Question: I have a rather large tree like structure / dendrogram like / web (think pedigree) and I want to create a list of singularly connected leafs / nodes.
In genealogy something similar I believe is called a "Spitzenahnen" (German) / but it I believe is specific to 'no known parents', not necessarily no descendants. So basically dead ends in the structure, not just top or bottom is what I am looking to find.
I saw the <URL> in R but not sure how to apply it to get the specific results I am looking to obtain.
I have thousands of nodes with multiple starting and end points. I want to create a list of nodes/leafs where there is only one connected node that attaches it to the tree. So if there are two or more connections to the node (some have up to two dozen at most), I do not want to see it in my list.
Using a marked up graphic from "<URL>" by Jing Hua Zhao I only want to see the highlighted nodes, but some of the applicable nodes may be buried deep within the web and not necessarily on the 'edge'.

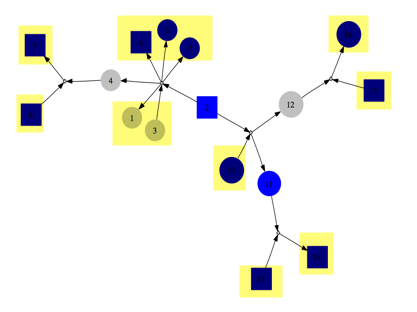
Answer: It looks like you're using this data:
'''
pre <- read.table(text="pid id father mother sex affected
10081 1 2 3 2 1
10081 2 0 0 1 2
10081 3 0 0 2 1
10081 4 2 3 2 1
10081 5 2 3 2 2
10081 6 2 3 1 2
10081 7 2 3 2 2
10081 8 0 0 1 2
10081 9 8 4 1 2
10081 10 0 0 2 2
10081 11 2 10 2 2
10081 12 2 10 2 1
10081 13 0 0 1 2
10081 14 13 11 1 2
10081 15 0 0 1 2
10081 16 15 12 2 2",header=T)
'''
If you're looking at graph-like data, you might consider using the 'igraph' library. Here's one way to create a similar plot.
'''
unit<-as.character(interaction(pre$father, pre$mother))
el<-rbind(
data.frame(person=as.character(c(pre$father, pre$mother)), unit=unit, stringsAsFactors=F),
data.frame(person=unit, unit=pre$id, stringsAsFactors=T)
)
el<-subset(el, person!="0" & person !="0.0" & unit!="0" & unit!="0.0")
gg<-simplify(graph.data.frame(el, vertices=rbind(
data.frame(id=pre$id, type="person", affected=pre$affected==1, sex=pre$sex),
data.frame(id=unique(unit), type="family", affected=FALSE, sex=0))))
V(gg)$color <- "grey"
V(gg)[type=="person" & !affected]$color <- "deepskyblue"
V(gg)$label <- ""
V(gg)[type=="person"]$label <- V(gg)$name
V(gg)$size <-2
V(gg)[type=="person"]$size <- 15
V(gg)$shape<-"circle"
V(gg)[sex==1]$sex<-"square"
'''
Which produces

(or something similar, the default layout algorithm is stochastic).
It's a bit messy to reshape the data, but the idea is that I create pseudo-nodes for each union resulting in a child. Then I connect parents as incoming nodes and children as outgoing nodes.
Basically the nodes you describe all have one connection so that means in the graph setting, they all have degree 1. We can change these labels to red to get
'''
V(gg)$label.color<-"black"
V(gg)[degree(gg)==1 & type=="person"]$label.color<-"red"
plot(gg)
'''

or you can just get the names with
'''
V(gg)[degree(gg)==1 & type=="person"]$name
# [1] "1" "3" "5" "6" "7" "8" "9" "10" "13" "14" "15" "16"
'''